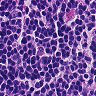
Metastatic tissue present: no